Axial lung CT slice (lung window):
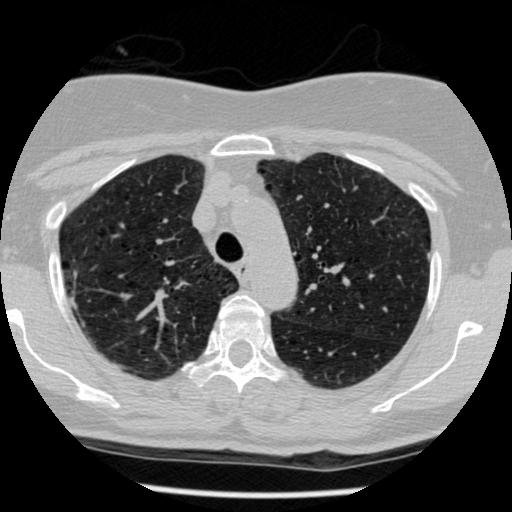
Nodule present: no